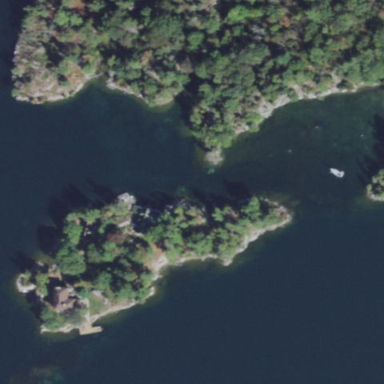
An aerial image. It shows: Islet surrounded by woodland.